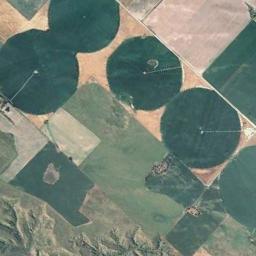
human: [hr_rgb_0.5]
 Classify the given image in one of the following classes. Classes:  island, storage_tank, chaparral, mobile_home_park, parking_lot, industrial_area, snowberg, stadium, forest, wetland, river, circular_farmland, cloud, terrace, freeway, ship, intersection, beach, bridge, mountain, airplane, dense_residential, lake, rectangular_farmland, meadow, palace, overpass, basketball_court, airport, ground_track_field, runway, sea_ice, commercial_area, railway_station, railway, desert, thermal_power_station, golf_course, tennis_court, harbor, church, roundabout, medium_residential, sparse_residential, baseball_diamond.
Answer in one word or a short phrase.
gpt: circular_farmland